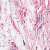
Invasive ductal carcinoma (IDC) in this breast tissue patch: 0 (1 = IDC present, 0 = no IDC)